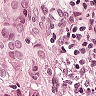
Metastatic tissue present: yes